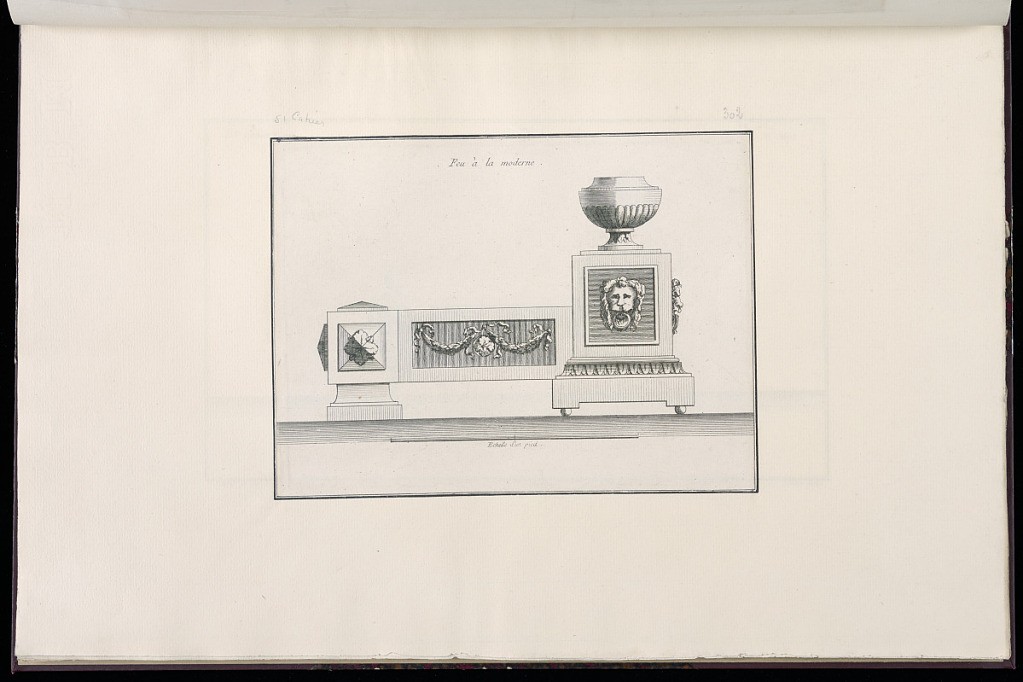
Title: Feu à la moderne
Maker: Juste-François Boucher, French, 1736 – 1782
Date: ca. 1775
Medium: Engraving on off white laid paper
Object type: Print
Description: Design for an andiron decorated with ornament motifs including garland, rosette, lion head with ring pull, an urn, and lamb tongue. The plate is not signed.